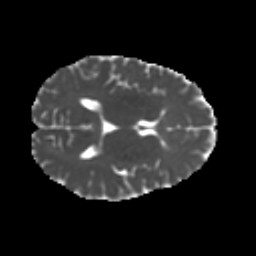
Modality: MD
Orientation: axial
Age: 30
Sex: female
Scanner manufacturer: ge
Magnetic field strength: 3 T
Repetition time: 7.8 s
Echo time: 0.0606 s